Question: I am a developer for playmoss where users can create playlists with different music services.
We are planning on adding Spotify support to our playlists in a way similar to what bop.fm does.
# Context
Taking for example this playlist (in which all songs are available on spotify, at least in Spain)...
<URL>
...if we have the spotify client installed in our computer (tested with a Mac)
As soon as the playlist starts playing we can click the spotify icon on the top right [picture]and we will be playing the songs through spotify.

Using the bop.fm control interface we can pause, play, skip next, even skip to a point in the track with progress bar.
This is similar but even more powerful than the official spotify play button, see an example here:
<URL>
With the play button there is previous, play, pause, next functionality but not seek.
Of course it can not be customized in any way nor called from javascript.
(in bop.fm is possible to open a debuger console and call
'''
Bop.Player.pause()
'''
or
'''
Bop.Player.play()
'''
to pause or play the track beeing played in bop.fm via spotify)
Fiddling a little with the bop.fm page there are some interesting things. Ther is an iframe in the main page poiting to:
'''
https://embed.spotify.com/remote-control-bridge/
'''
Viewing this iframe source we find something like this:
'''
// Expose the OAuth Token to the Javascript
var tokenData = 'NAowChgKB1Nwb3RpZnkSABoGmAEByAEBJReQCFQSFG2Ynvz1oBKgxv2mE1XXz_1Au-cg';
// Pass the remote control to the bridge
var remoteControlBridge = new Spotify.RemoteControlBridge();
remoteControlBridge.init(tokenData);
'''
There's no documentation for Spotify.RemoteControlBridge (0 results for "Spotify.RemoteControlBridge" on google) and there isn't any thing in the documentation of the different apis even close to controling the spotify player in a way similar to this.
# Question
Does bop.fm have any special arrangment with spotify and they are using some "secret api"?
Are they exploiting some functionality that I fail to find?
Is it possible to replicate it?
Is it in accordance with the Spotify terms?
Thanks!
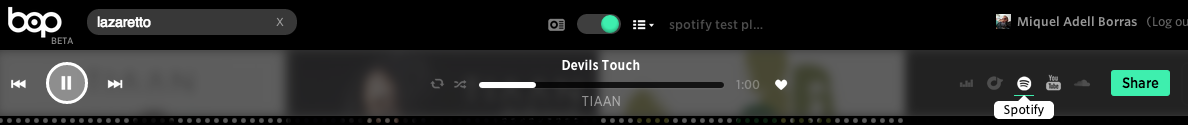
Answer: can't control the Spotify Client or Listen to Events the Spotify Web Helper is emitting. Imagine everybody could: every website could potentially play a song without your permission or even know instantly what you are listening to. To prevent this Spotify only allows approved partners to use this feature.
As you figured out the remote-control-bridge provides this functionality. It can communicate with the Spotify Web Helper running on your system, which is secured by an OAuth and a CSRF Token. In the remote-control-bridge you even can see the allowed partners:
- - - - - - - -
You can <URL> and ask for a partnership. I'm sure they won't bite.